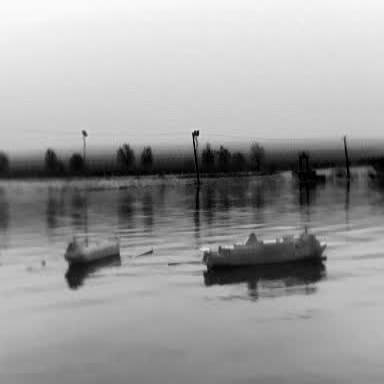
There is a liner in the infrared image.